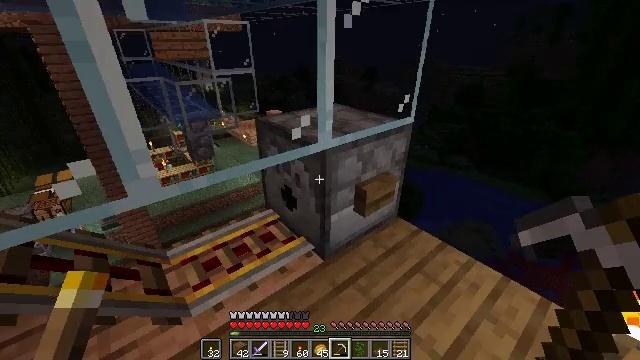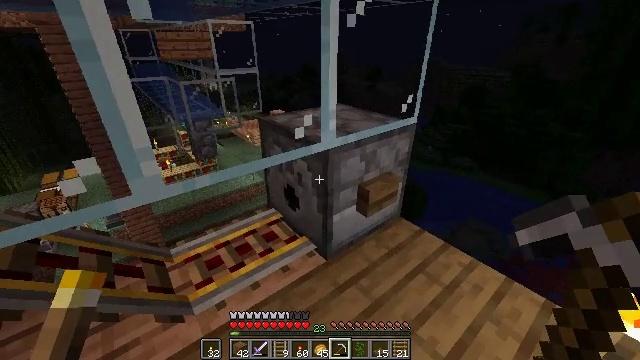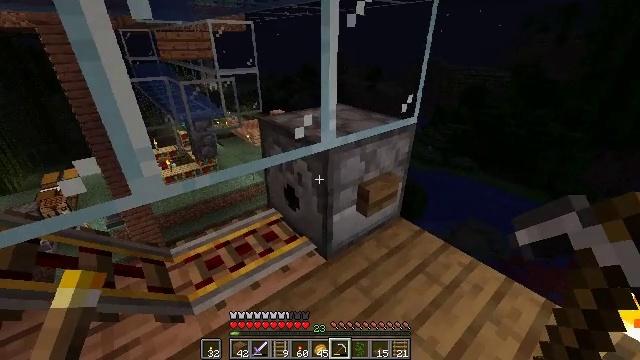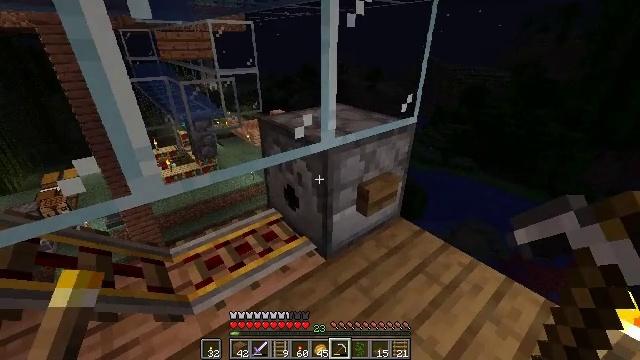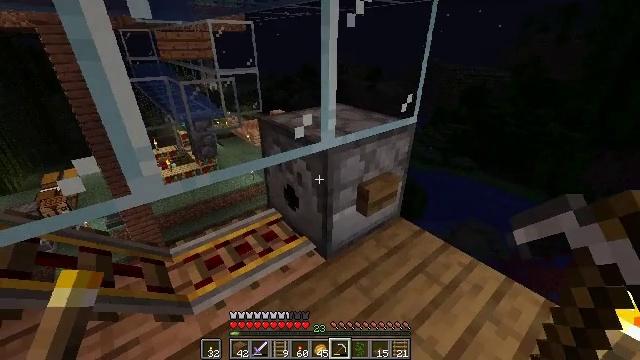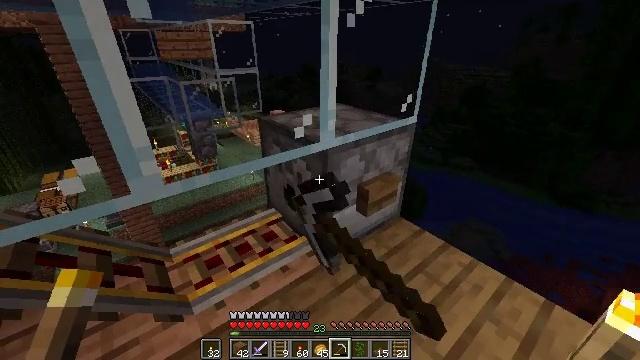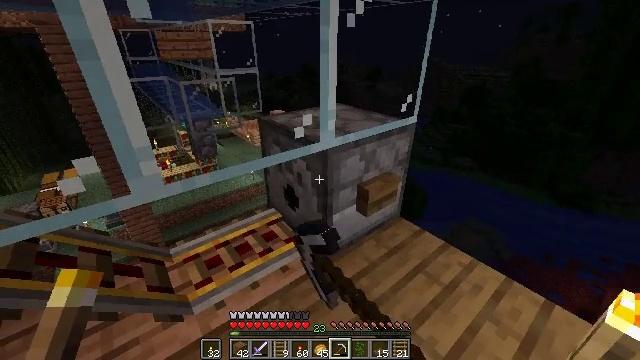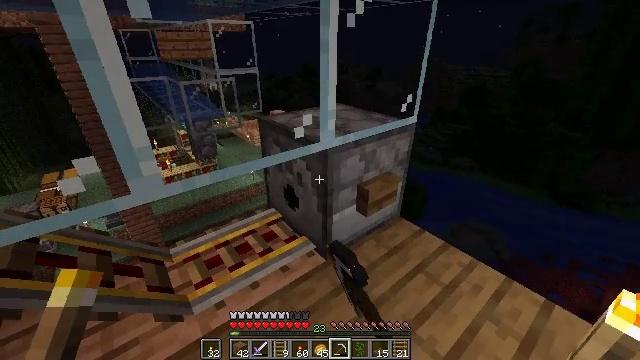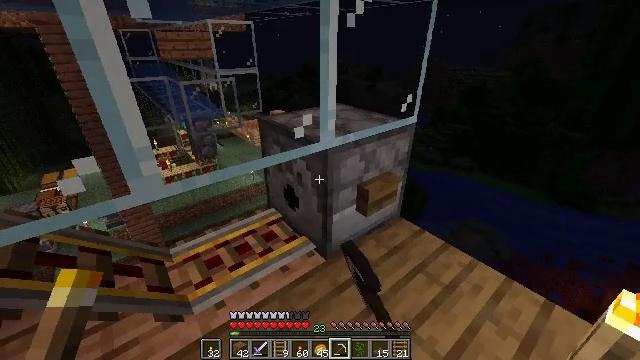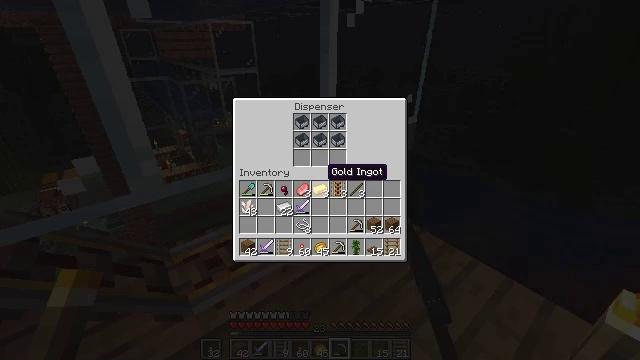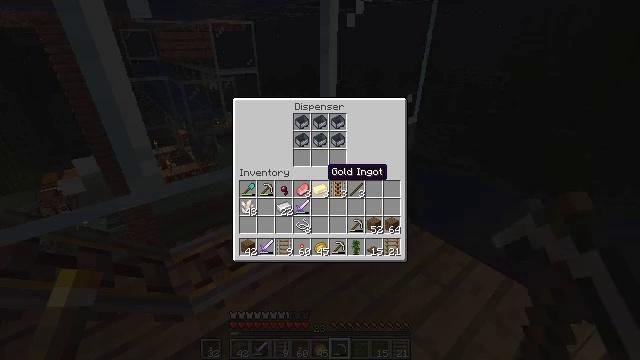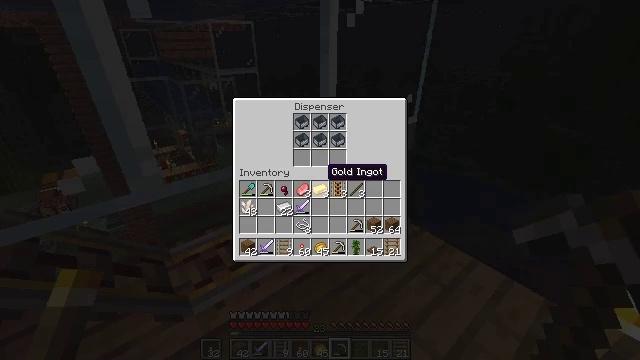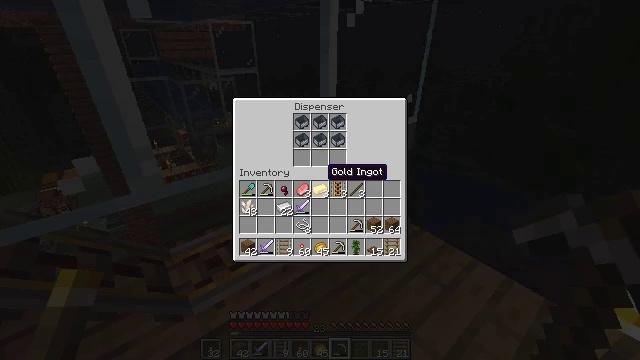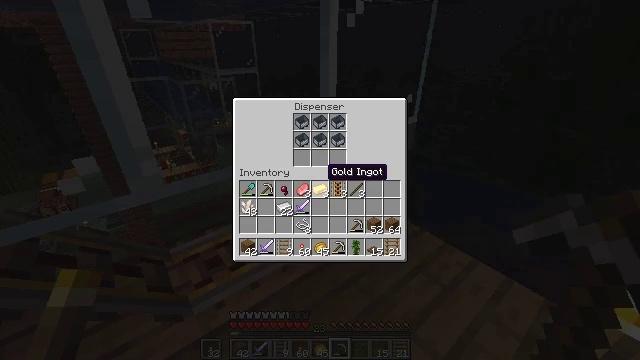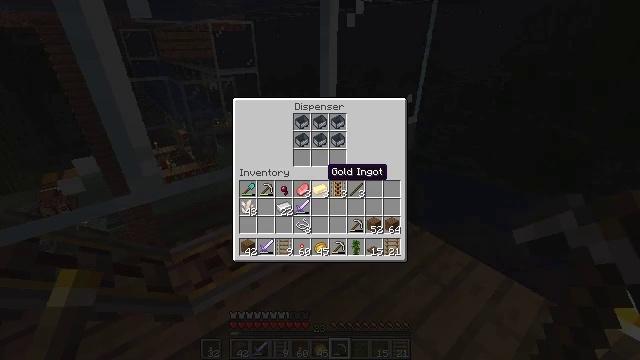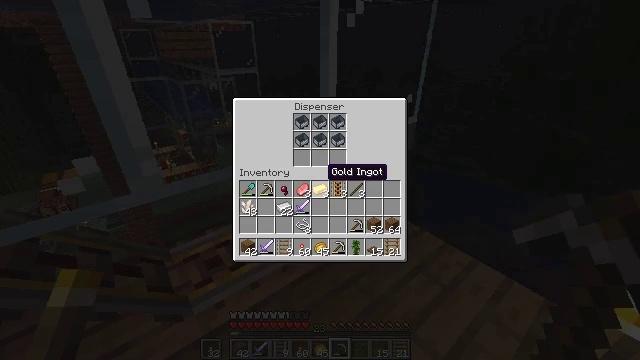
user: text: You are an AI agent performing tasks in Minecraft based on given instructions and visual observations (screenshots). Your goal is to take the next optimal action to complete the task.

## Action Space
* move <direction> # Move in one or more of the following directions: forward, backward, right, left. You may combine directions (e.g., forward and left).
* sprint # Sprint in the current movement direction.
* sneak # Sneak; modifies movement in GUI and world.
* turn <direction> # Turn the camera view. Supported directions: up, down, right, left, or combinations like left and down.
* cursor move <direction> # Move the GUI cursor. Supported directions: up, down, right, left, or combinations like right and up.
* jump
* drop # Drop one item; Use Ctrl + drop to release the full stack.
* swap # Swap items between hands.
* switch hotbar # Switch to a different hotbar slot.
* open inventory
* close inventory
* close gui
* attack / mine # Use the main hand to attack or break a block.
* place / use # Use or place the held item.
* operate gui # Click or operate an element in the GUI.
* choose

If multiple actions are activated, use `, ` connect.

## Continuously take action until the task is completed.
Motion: motion action
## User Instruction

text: Attack the spruce planks to recycle them.
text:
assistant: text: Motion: no_op
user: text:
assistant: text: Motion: no_op
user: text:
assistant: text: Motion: no_op
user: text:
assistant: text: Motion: use / place
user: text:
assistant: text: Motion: use / place
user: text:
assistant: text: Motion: use / place
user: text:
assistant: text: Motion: no_op
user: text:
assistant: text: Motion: no_op
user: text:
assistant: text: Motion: open gui
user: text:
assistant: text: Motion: no_op
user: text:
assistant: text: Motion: no_op
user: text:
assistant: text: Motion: no_op
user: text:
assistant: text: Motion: no_op
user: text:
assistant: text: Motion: no_op
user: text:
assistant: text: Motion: no_op
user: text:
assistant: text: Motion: no_op
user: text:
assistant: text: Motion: no_op
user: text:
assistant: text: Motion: no_op
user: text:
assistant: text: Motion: no_op
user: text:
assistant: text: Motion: no_op
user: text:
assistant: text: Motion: no_op
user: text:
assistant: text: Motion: no_op
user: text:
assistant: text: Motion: no_op
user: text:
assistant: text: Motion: no_op
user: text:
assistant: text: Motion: no_op
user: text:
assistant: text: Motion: close gui
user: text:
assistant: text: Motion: no_op
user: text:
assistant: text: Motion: no_op
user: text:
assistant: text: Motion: turn right
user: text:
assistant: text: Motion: turn right